Interaction volume radius: 10 \u00c5
Interaction volume height: 15 \u00c5
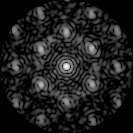
Disorder parameter: 0.4697